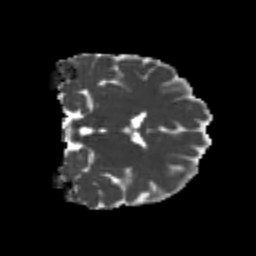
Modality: MD
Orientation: coronal
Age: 20
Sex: female
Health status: healthy
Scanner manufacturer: philips
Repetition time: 7.39 s
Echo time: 0.08599 s